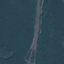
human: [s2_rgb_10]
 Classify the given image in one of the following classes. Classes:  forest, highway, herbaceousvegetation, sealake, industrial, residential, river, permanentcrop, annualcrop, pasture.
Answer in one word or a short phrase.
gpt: Highway